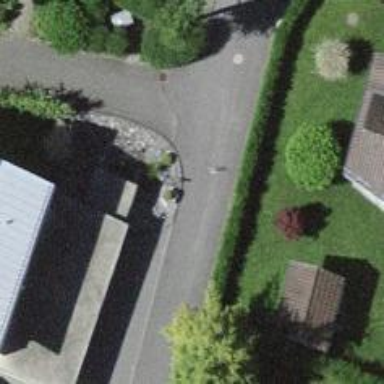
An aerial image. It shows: Bollard.